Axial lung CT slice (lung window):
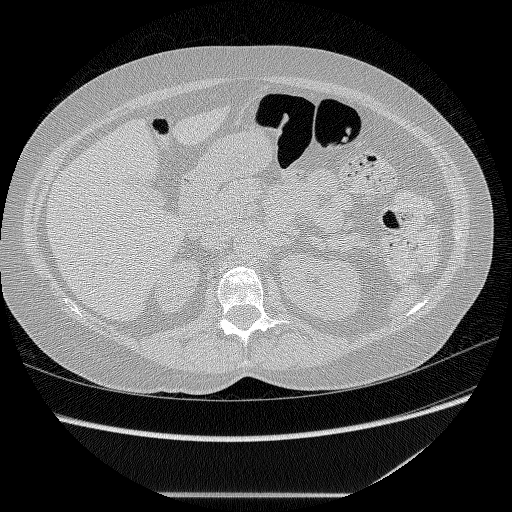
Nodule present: no